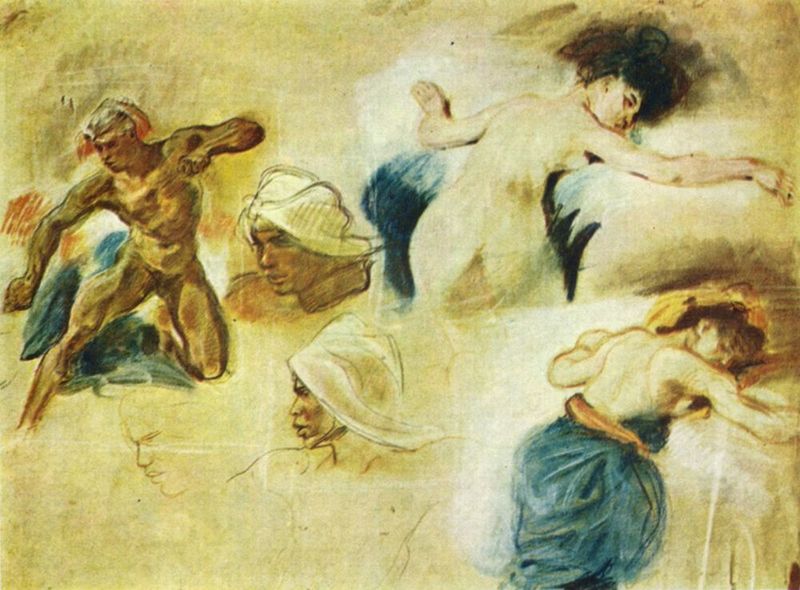
Titel: Tod des Sardanapal (Studie)
Künstler: Eugène Delacroix
Standort: Paris
Institution: Musée du Louvre
Schlagwörter: akt, blau, dunkel, gemälde, hand, haut, kopf, körper, mann, nackt, schatten, schlaf, weiß, akte, aquarell, frauen, gelb, grün, menschen, mädchen, ocker, bewegung, braun, brust, damen, degas, frankreich, frau, frisur, grau, haar, hell, hut, kleid, kleider, kreide, köpfe, licht, mitte, mund, männer, nacht, nase, ohr, orange, pastell, profil, rücken, schwarz, skizze, stirn, türkis, zeichnung, dame, gürtel, rot, schleier, tuch, beige, haube, malerei, rock, gesichter, mütze, arm, arme, augen, falten, gesicht, kleidung, mensch, mord, tod, tot, hals, hände, portrait, öl, ebene, auge, figur, gewand, haare, pose, stehend, stoff, stoffe, paar, personen, person, frontal, kinn, lippe, lippen, locke, locken, ohren, rechts, schulter, schultern, beine, schwung, kopfbedeckung, taille, bein, bewegen, farbig, wangen, papier, liegen, modell, schlafen, schlafend, haltung, röcke, studie, jungen, afrika, farben, fläche, flächen, farbe, schattierung, schattierungen, linien, sepia, figuren, auquarell, romantik, duktus, falte, gefaltet, münder, weiblich, kopftuch, muskeln, figurativ, manet, mimik, bett, bauch, halbakt, laken, nackte, plastik, junge, stofflichkeit, wange, geschlecht, knie, liegend, model, oberschenkel, schenkel, wade, oberkörper, exotisch, oben, unten, muskulös, posen, penis, neger, tusche, orient, links, linie, farbflächen, kontur, rückenakt, torso, liegende, schraffur, künstler, konturen, tote, koloriert, bleistift, entwurf, pinsel, kämpfen, modelle, stift, bleistiftzeichnung, toulouse-lautrec, studien, pergament, rückansicht, korpus, männlich, afrikaner, schwarzer, sklave, plastizität, menschengruppe, plan, mohr, kopfstudie, entwürfe, skizzen, tunika, turban, gestreckt, rötel, flächigkeit, unterschenkel, ebenen, ausbreiten, zeichnungen, aquarelle, delacroix, tuschzeichnung, pläne, versuch, aktstudie, skize, mittig, farbskizze, pastelle, ethnisch, haptik, studienblatt, andeutung, lagen, angedeutet, kulturen, hälser, fliegt, überlappend, um1900, vorbereitungen, wadenbein, pendant, skizzenpapier, stoflichkeit, tuschzeichnungen, überhöhung, blauer rock, sardanapal, liegende faru